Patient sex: F
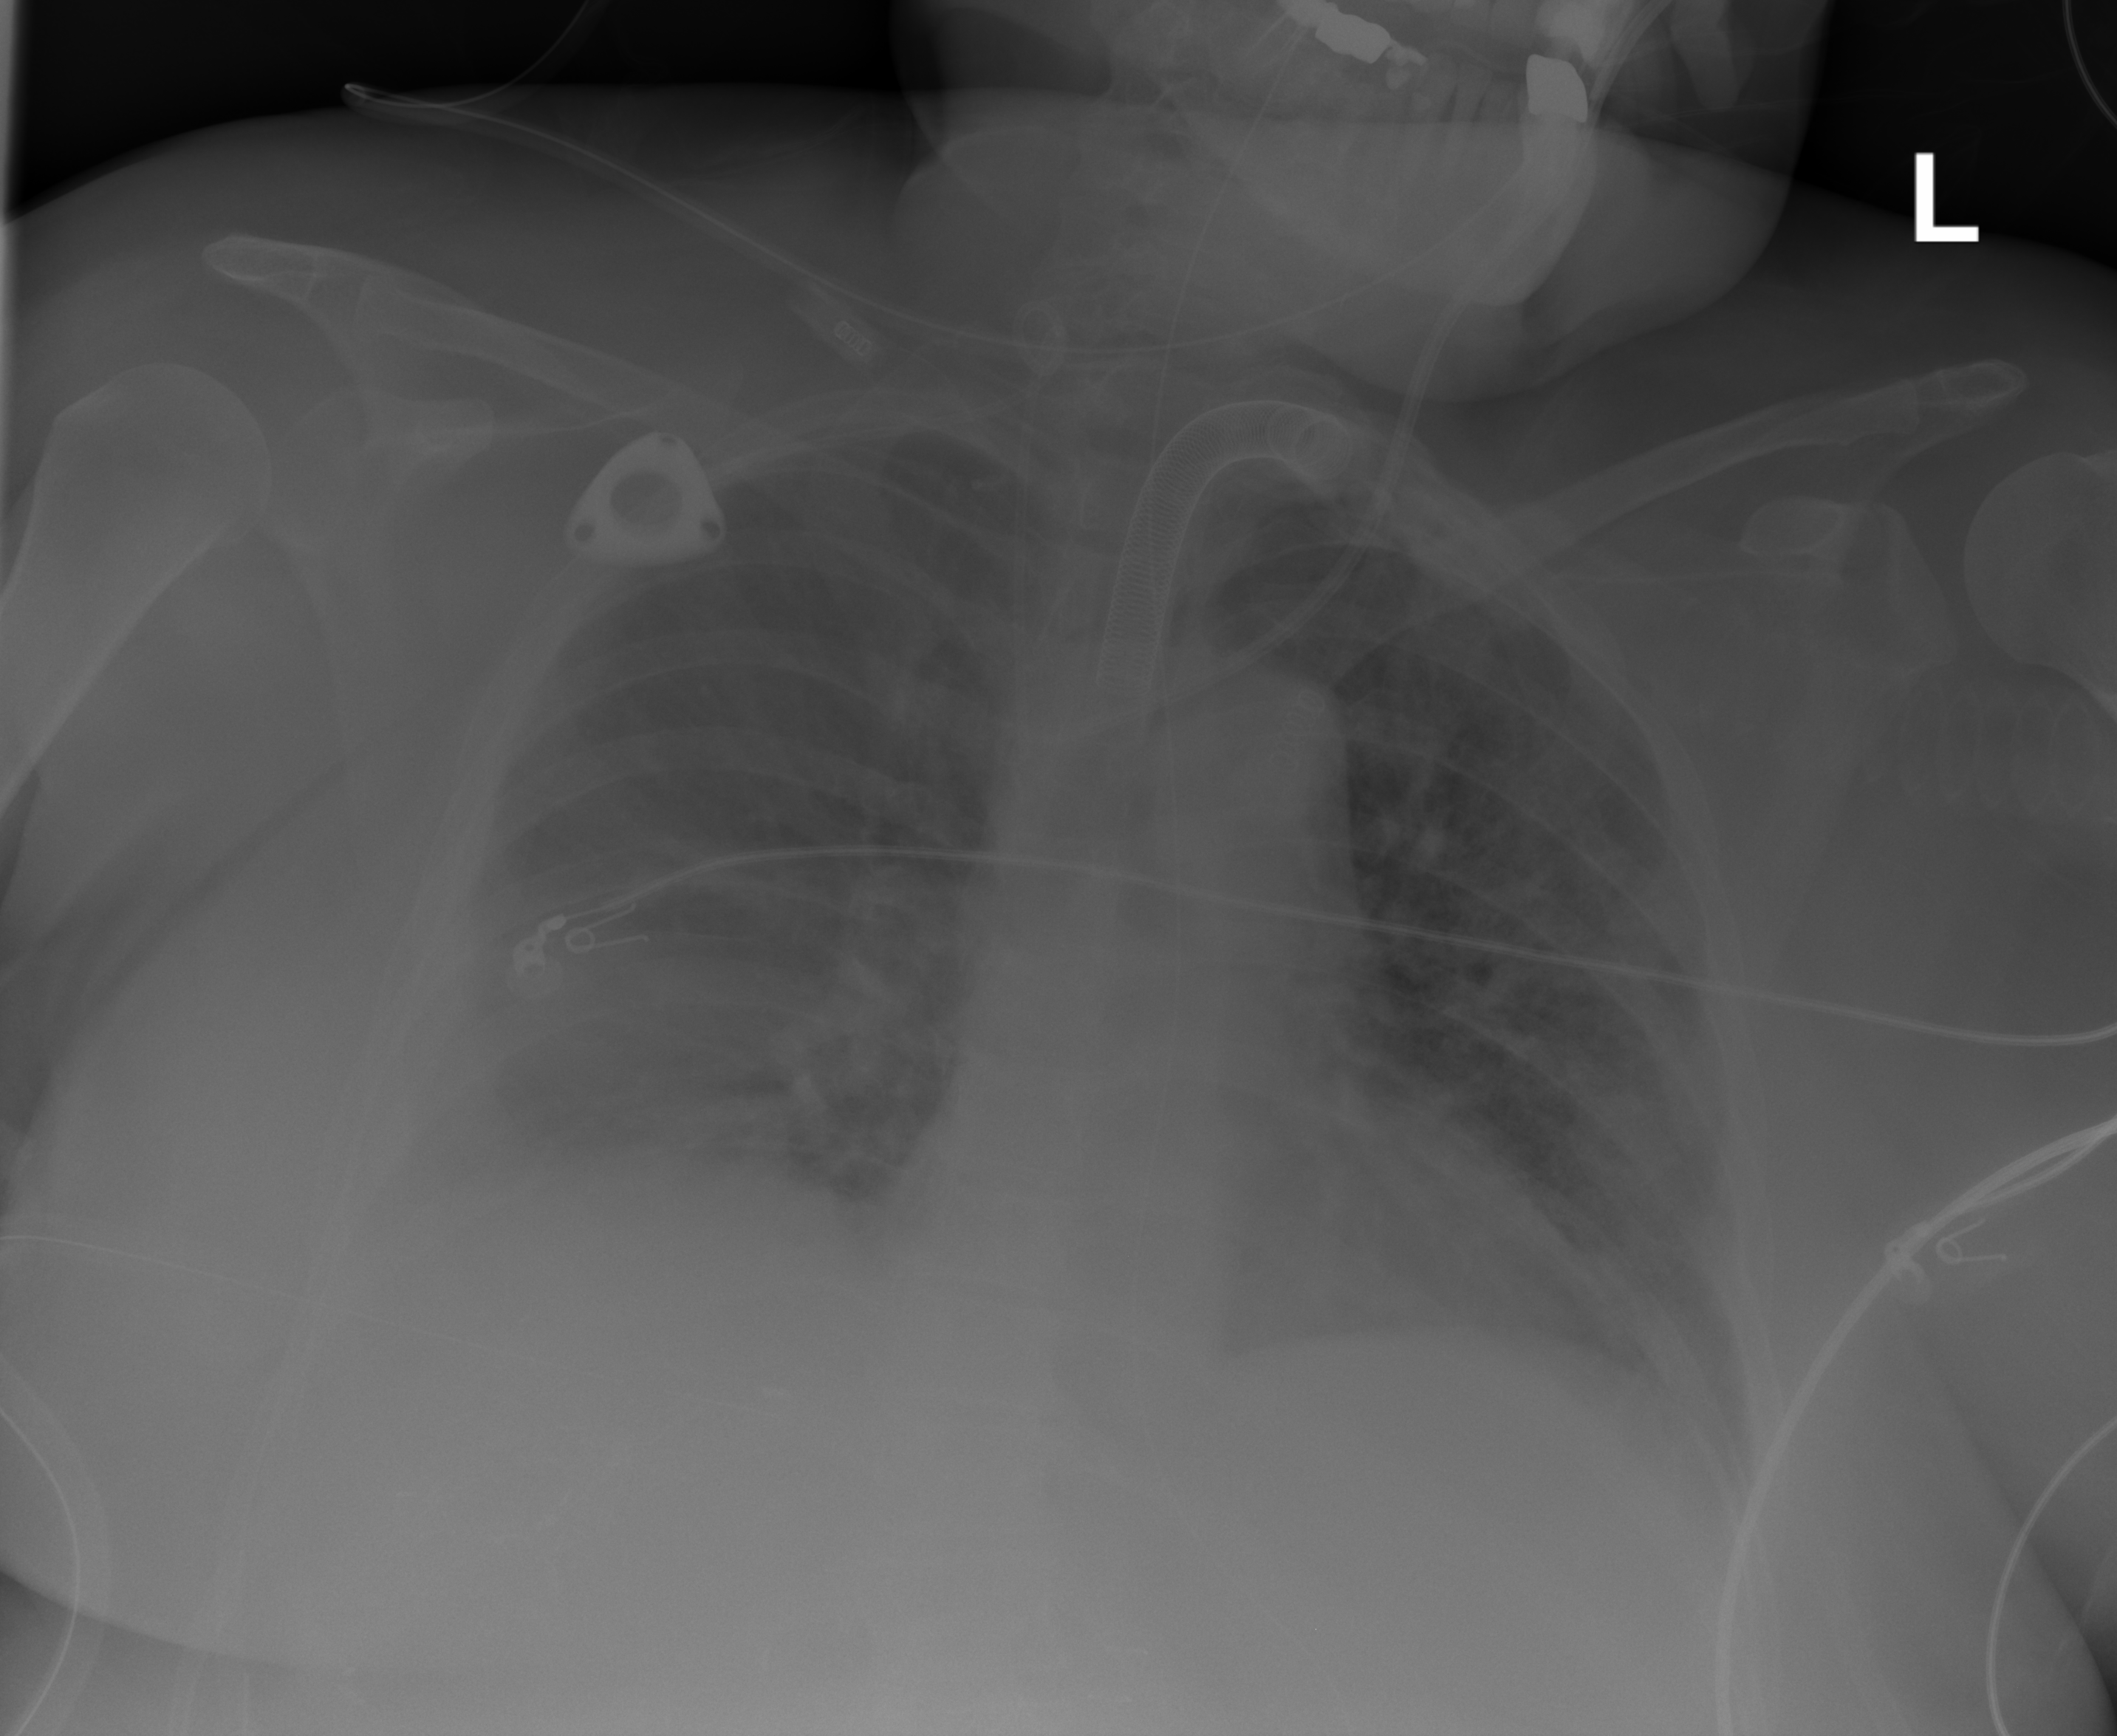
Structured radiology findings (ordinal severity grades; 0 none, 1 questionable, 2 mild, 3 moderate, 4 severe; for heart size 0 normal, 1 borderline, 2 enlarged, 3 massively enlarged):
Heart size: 2
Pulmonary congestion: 2
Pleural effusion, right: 2
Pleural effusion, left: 1
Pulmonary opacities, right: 0
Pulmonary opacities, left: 2
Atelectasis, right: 2
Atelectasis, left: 2